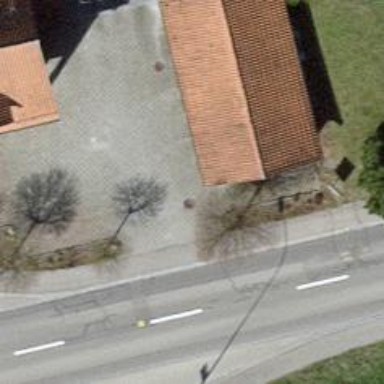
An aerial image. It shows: Group of garages.